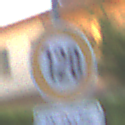
Verkehrszeichen: Geschwindigkeit120
Zusatzzeichen unten: ZeitangabenMitBeschraenkungAufWochentage3
Umgebung: Outdoor, Urban
Tageszeit: SunriseSunset
Wetter: Clear
Licht: Natural
Jahreszeit: NotSpecified
Kontrast: LowContrast